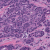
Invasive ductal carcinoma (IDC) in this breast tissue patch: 1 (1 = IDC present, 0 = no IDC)